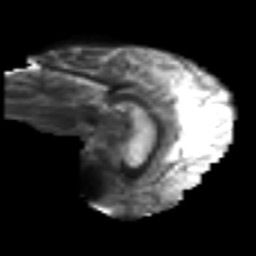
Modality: T2w
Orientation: sagittal
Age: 41
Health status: ill
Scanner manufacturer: philips
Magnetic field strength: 3 T
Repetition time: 9 s
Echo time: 0.127 s